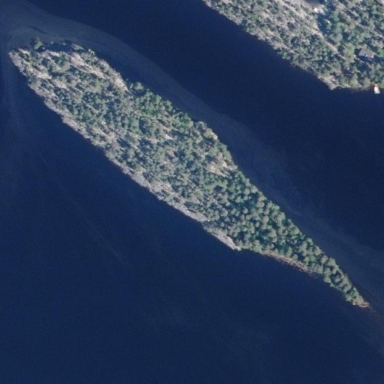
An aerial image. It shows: Islet.